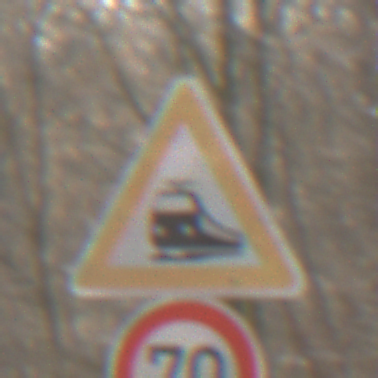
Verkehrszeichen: Bahnuebergang
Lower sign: Geschwindigkeit70
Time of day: MorningAfternoon
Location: Outdoor (Nature)
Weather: Clear
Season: Winter
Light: Natural